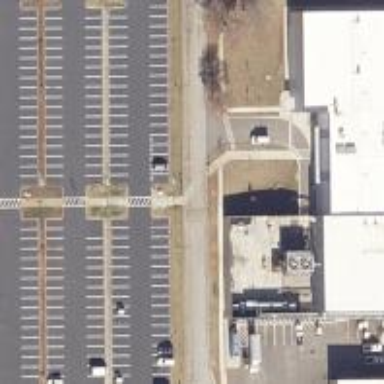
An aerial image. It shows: Parking space.